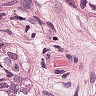
Metastatic tissue present: yes